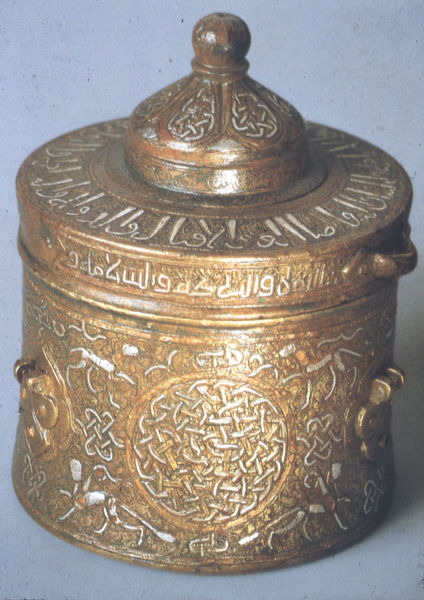
Titel: Tintenfass aus Iran
Standort: St. Petersburg
Institution: Eremitage
Schlagwörter: blau, weiß, braun, hintergrund, licht, schmuck, zeichen, hund, hunde, tier, tiere, muster, ornament, knoten, spitze, vögel, gold, kreis, rund, henkel, krug, ranken, hellblau, relief, topf, schrift, klein, spitz, inschrift, glanz, dekor, ornamente, verzierung, metall, bronze, schriftzeichen, befestigung, foto, fotografie, griff, deckel, gefäß, messing, geflecht, dose, orient, orientalisch, asien, kupfer, buchstaben, kreise, beschriftung, gravur, verziert, ornamental, fries, musterung, griffe, knauf, küche, arabisch, antik, besetzt, löwe, golden, schatulle, gewebe, kunsthandwerk, tiegel, ziseliert, wohnen, arabien, islam, behälter, arabesk, verzierungen, aufbewahrung, volkskunst, symbole, buckel, hebräisch, büchse, pyxis, koran, ösen, vorderasien, treibarbeit, krönchen, arabische zeichen, deckeldose, goldbraun, grvierung, tierdarstellungen, uiseliert, gravuren, tabakdose, edose, keltenknoten